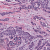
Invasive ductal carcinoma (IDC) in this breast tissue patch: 1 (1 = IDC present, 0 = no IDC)